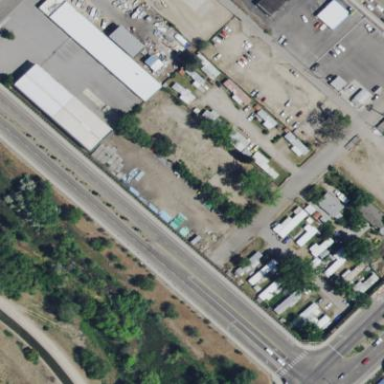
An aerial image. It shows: Residential area known as trailer park.